Aerial crown-view tile of a tropical tree (Barro Colorado Island, Panama), acquired 20240918:
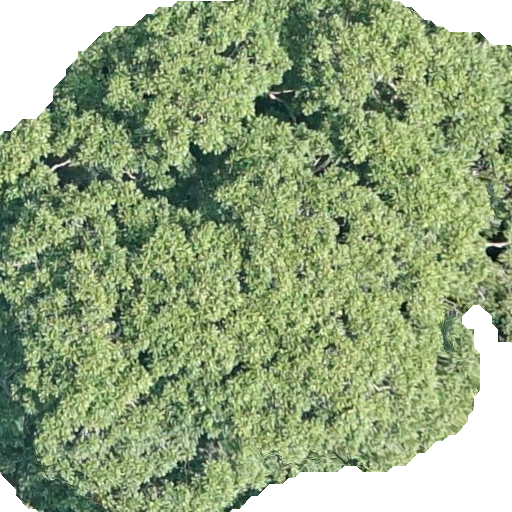
Species: Dipteryx oleifera
GBIF accepted scientific name: Dipteryx oleifera
Crown area: 422.496 m²